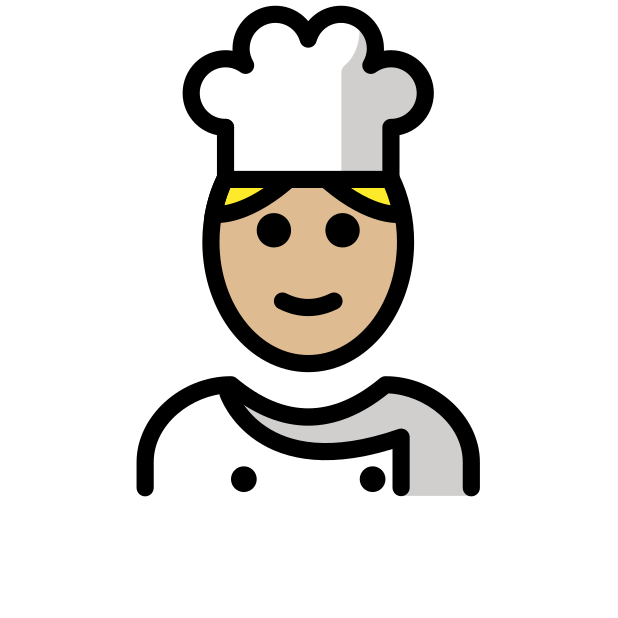
man cook: medium-light skin tone